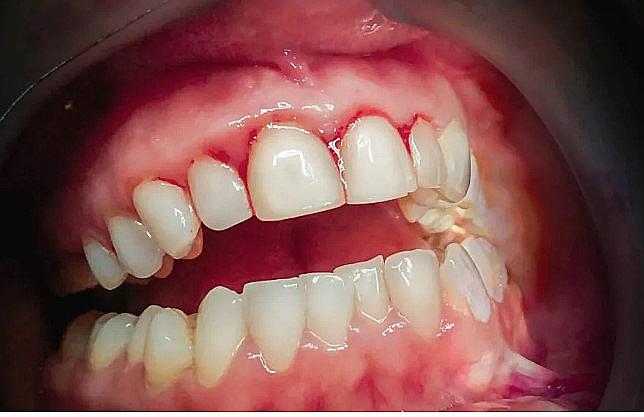
Condition: Gingivitis